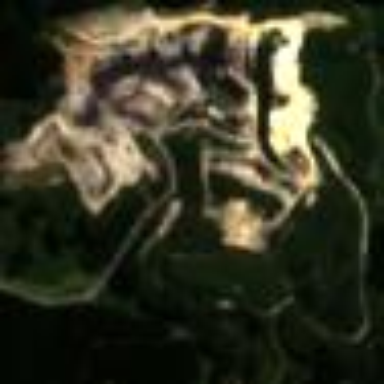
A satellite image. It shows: Quarry area.